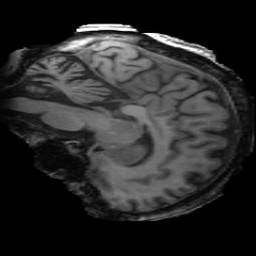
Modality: T1w
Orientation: sagittal
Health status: ill
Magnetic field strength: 3 T